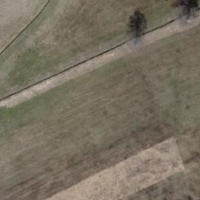
EUNIS habitat code: 16
Species observed at this site:
Pholidoptera griseoaptera
Ruspolia nitidula